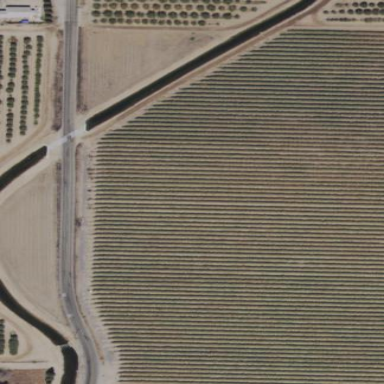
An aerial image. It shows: Vineyard growing grapes.